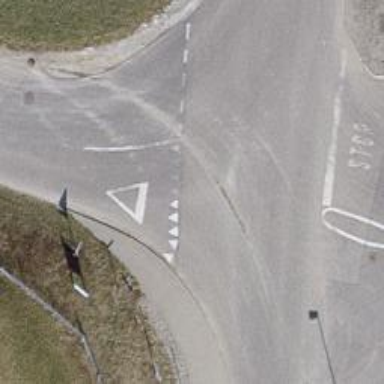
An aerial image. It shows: Road with "give way" sign.